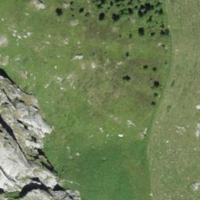
EUNIS habitat code: 23
Species observed at this site:
Capra ibex